Question: To explain my issue you need to see my Database structure first:

What I want to do is to retrieve only the Name from the Node "1000"
That's what I did so far:
'''
var datref: DatabaseReference!
datref = Database.database().reference()
datref.child("QRBereich").child("1000").observe(.childAdded, with: { (snapshot) in
if let dict = snapshot.value as? [String: AnyObject]{
let qrbar = QRBar(dictionary: dict)
qrbar.setValuesForKeys(dict)
qrbarname.append(qrbar.Name!) }
}
, withCancel: nil)
'''
But this gives me just an empty array. When I delete ".child("1000")" I receive the names from the nodes 1000(barracuda) and 2000(deluxxe). But what I need is only the name "Barracuda" from the node 1000.
QRBar is a model and is written as follow:
'''
import Foundation
class QRBar: NSObject {
var Name: String?
init(dictionary: [String: Any]) {
self.Name = dictionary["Name"] as? String ?? ""
}
}
'''
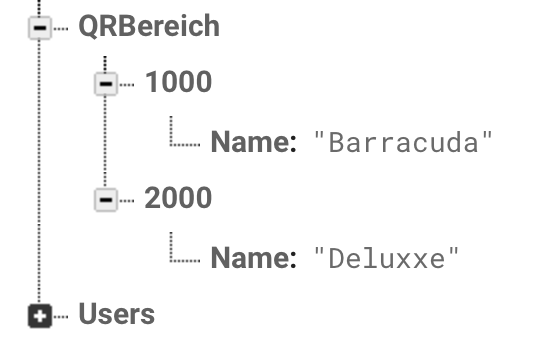
Answer: It looks like you need the '.value' event:
'''
datref.child("QRBereich").child("1000").observe(.value, with: { (snapshot) in
'''
You'd use '.childAdded' if you're listening for all children under 'QRBereich'.